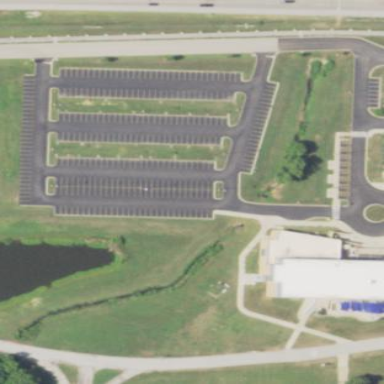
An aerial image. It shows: Parking area with surface.